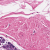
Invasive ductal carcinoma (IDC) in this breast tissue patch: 0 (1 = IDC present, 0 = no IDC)